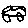
Label: car